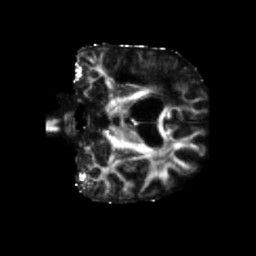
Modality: FA
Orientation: coronal
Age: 52
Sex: male
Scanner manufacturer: siemens
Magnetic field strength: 3 T
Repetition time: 5.47 s
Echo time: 0.0854 s